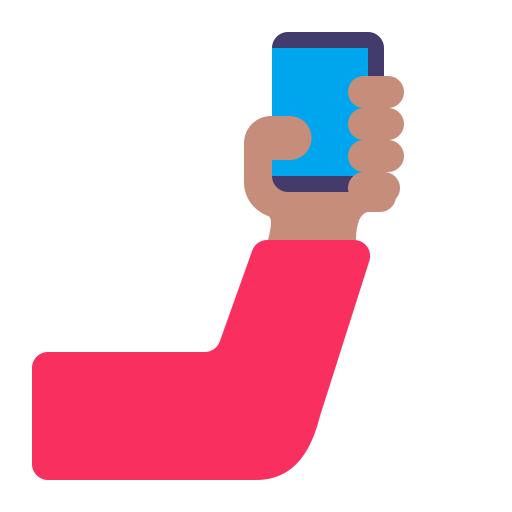
selfie flat